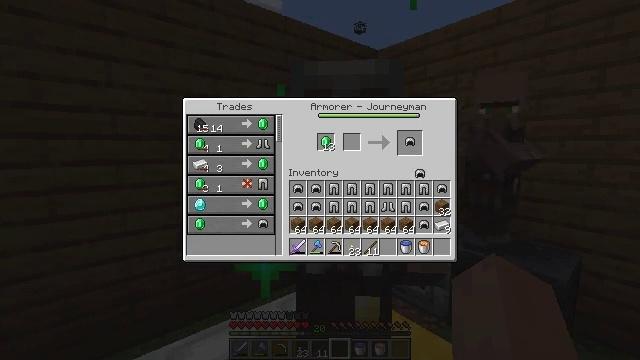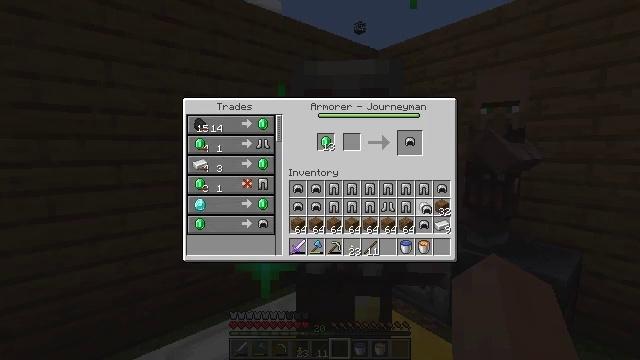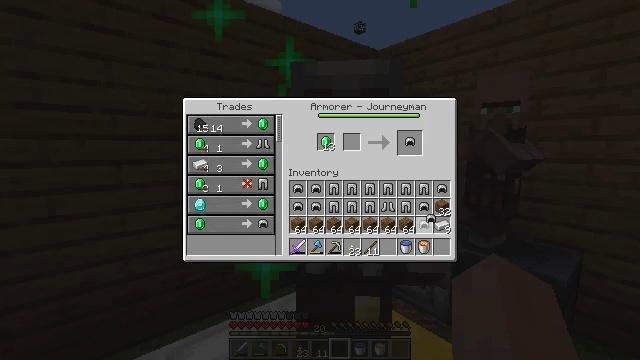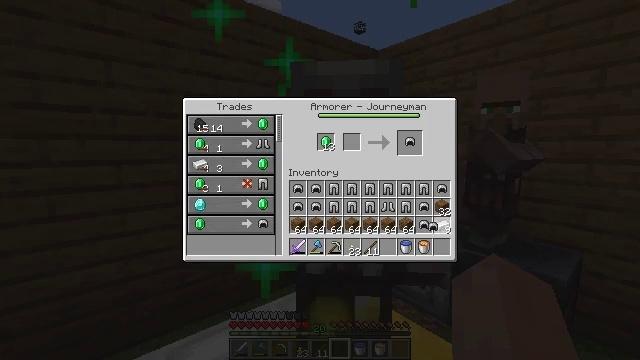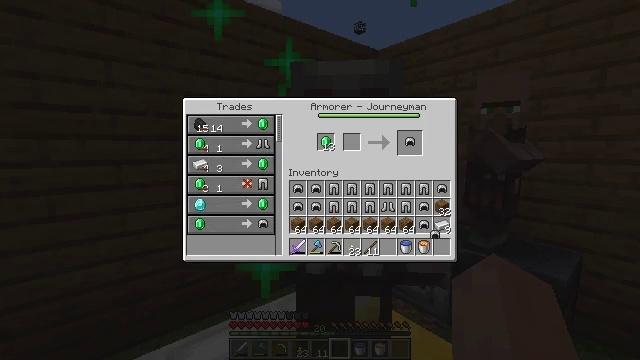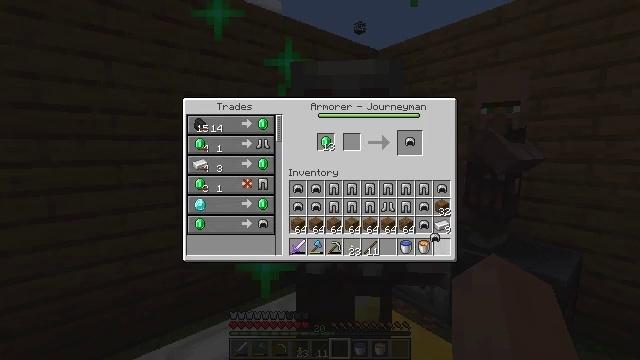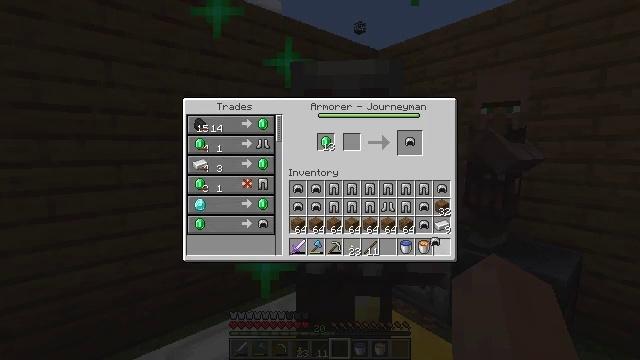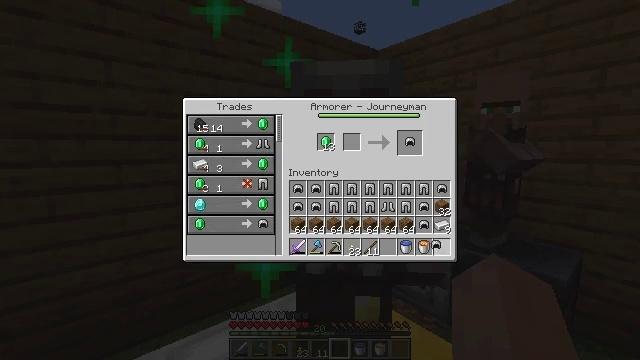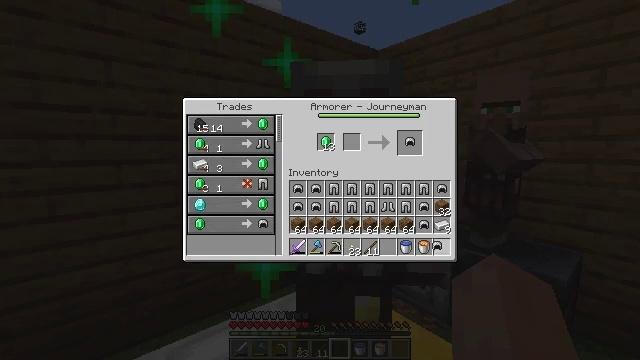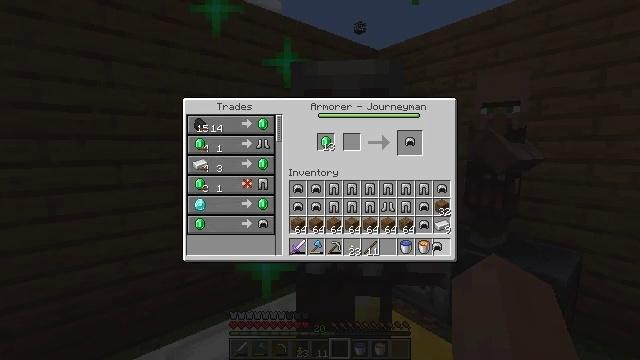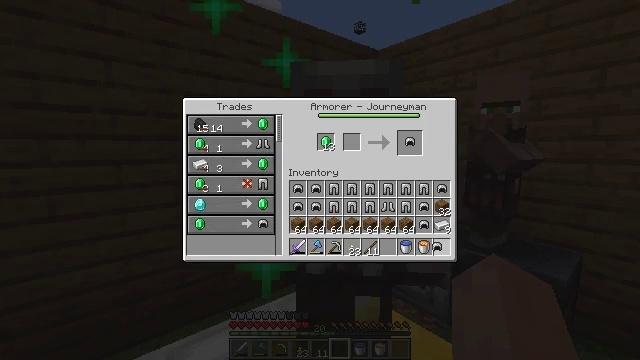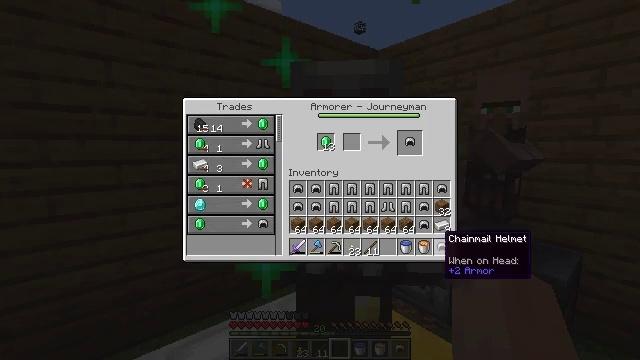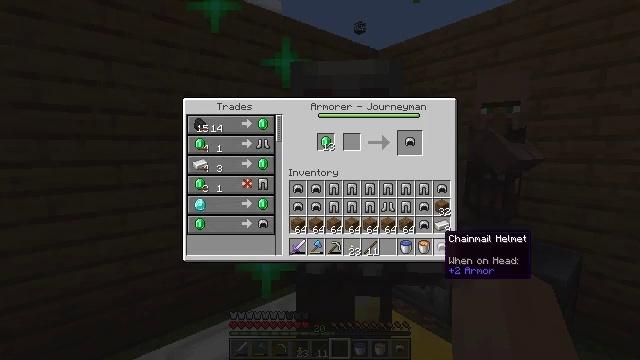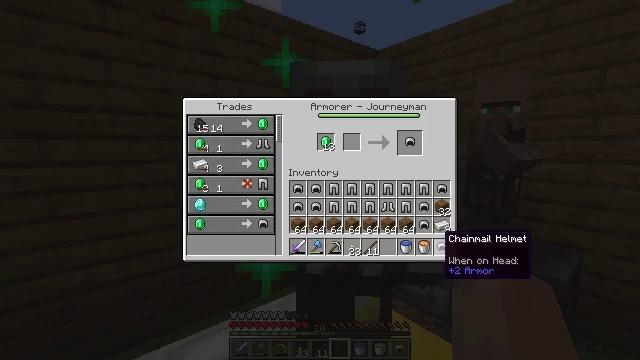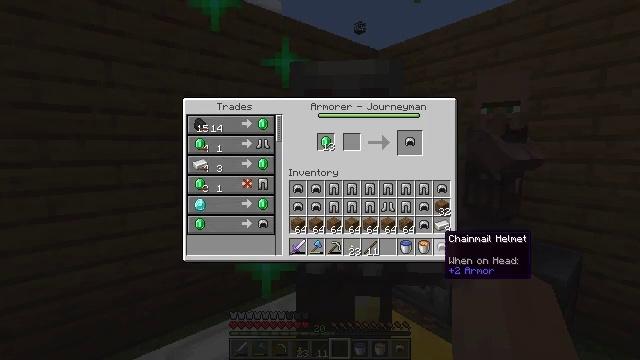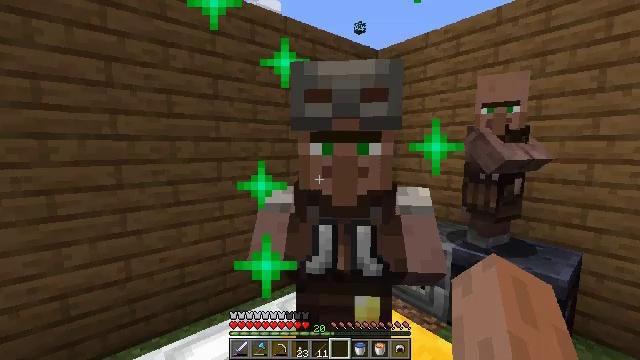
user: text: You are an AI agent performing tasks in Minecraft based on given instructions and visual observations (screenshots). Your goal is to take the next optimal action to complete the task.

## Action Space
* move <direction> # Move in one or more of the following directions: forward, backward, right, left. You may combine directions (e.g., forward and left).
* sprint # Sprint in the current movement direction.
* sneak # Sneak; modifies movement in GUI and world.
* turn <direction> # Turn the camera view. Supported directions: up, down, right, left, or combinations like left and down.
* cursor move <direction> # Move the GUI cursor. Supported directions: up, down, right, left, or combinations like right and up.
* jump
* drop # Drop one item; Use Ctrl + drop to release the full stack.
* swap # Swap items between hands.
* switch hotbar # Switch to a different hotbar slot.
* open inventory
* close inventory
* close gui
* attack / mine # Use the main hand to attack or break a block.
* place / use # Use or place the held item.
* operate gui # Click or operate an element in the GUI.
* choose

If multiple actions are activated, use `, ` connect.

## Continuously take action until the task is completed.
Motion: motion action
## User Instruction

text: Drop a chainmail helmet.
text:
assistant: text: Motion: cursor move right and down, open gui
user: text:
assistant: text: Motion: cursor move down
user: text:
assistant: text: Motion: cursor move down
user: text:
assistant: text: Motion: cursor move down
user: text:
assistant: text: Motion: no_op
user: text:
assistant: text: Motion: no_op
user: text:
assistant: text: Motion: no_op
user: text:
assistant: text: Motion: operate gui
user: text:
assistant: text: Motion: operate gui
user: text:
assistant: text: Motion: operate gui
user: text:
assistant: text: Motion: no_op
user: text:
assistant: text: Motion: no_op
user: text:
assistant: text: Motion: no_op
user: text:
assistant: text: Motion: no_op
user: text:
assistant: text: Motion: no_op
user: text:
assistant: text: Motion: close gui
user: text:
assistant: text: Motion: no_op
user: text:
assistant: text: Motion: no_op
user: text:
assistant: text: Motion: turn up
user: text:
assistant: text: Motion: turn right and up
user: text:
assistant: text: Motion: move back, turn right and up
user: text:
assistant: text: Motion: move back, turn right and up
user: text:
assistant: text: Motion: move back, turn right and up
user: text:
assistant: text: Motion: move back
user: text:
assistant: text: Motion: move back
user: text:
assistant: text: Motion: no_op
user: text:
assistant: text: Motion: no_op
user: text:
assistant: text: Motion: no_op
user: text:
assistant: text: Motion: turn down
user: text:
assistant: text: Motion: turn down